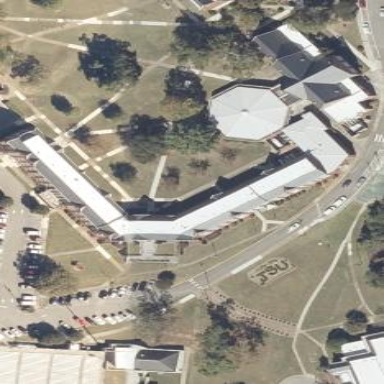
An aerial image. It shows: University building.